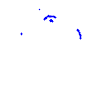
Particle: proton